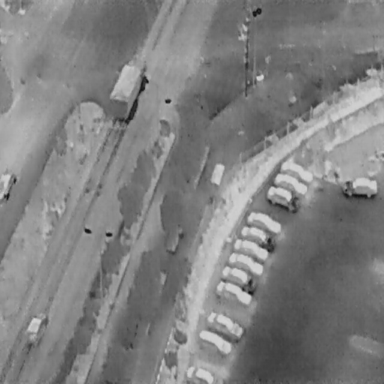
There is an OtherVehicle in the infrared image.